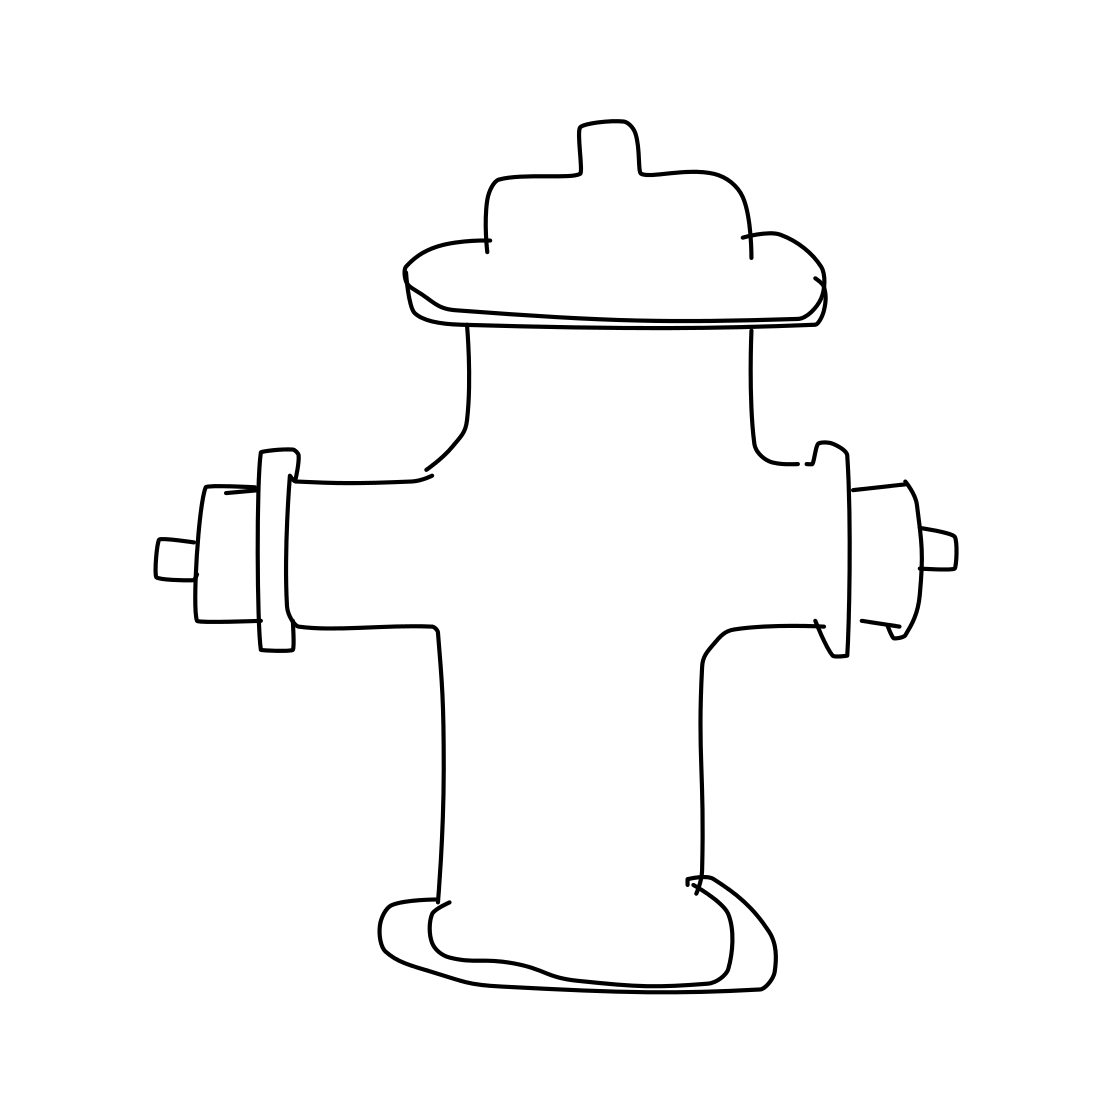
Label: fire hydrant